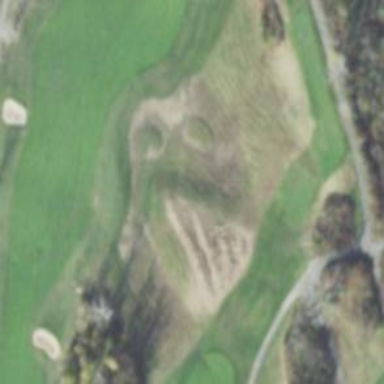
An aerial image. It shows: Golf fairway in the image.